Question: Let's say I have an Entity named and it has three attributes: .
I have a tableview where and is bound to the attributes and . The user can change the values of the first to columns () but not the third ().
Now to my question:
The user should not be able to edit the third column (). That column should only show the sum of . How can I accomplish that? Can I use bindings in IB for that as well?
Many thanks.

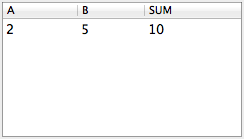
Answer: I fixed it by adding a variable to my entity subclass:
'''
- (NSUInteger) sumOf1And2 {
NSUInteger value1 = [self.a intValue];
NSUInteger value2 = [self.b intValue];
return value1 + value2;
}
'''